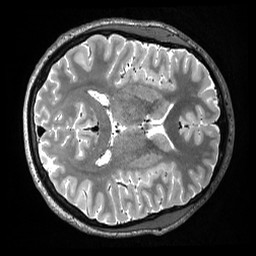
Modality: T2w
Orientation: axial